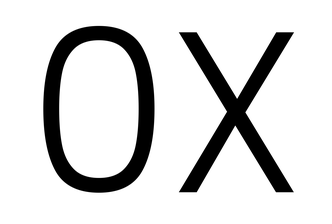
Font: Poppins-Light